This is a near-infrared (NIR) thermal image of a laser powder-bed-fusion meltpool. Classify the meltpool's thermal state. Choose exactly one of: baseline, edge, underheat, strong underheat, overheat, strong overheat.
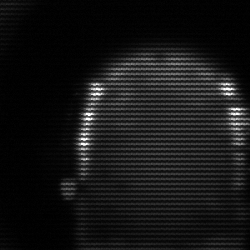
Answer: baseline